Question: My picture explains what im trying to do, everything I have tried is breaking,
'position: fixed;' breaks when moving horizontal browser window size.
'position: absolute;' breaks when moving scrollbar down.
div1 is a image
div2-4 is css buttons.

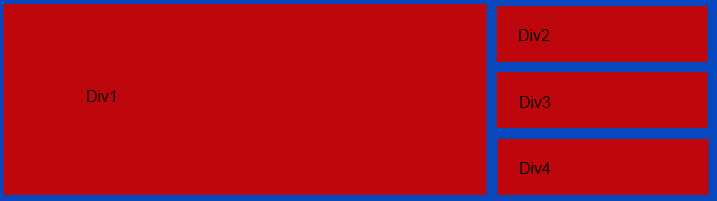
Answer: Something like this:
<URL>
Add the 'blue' border like 'border:5px solid blue;' ( you have to modify the 'width and height' if you will use the 'border').
Example with a 'container':
<URL>
I would advice you to use 'fixed width' ( 'not %' ).